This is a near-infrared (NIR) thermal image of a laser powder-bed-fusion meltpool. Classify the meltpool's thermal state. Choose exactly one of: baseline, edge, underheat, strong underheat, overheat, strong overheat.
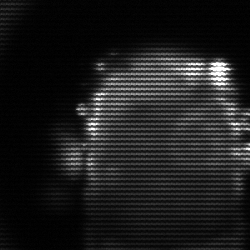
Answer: baseline